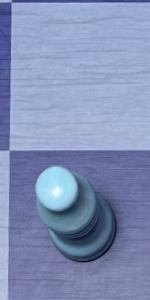
Label: Bishop_White